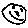
Label: smiley face